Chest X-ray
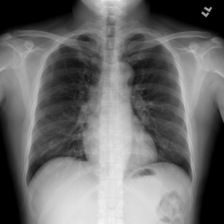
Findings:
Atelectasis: negative
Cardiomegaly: negative
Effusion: negative
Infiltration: negative
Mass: negative
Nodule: negative
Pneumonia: negative
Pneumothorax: negative
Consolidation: negative
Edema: negative
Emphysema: negative
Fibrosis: negative
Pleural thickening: negative
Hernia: negative